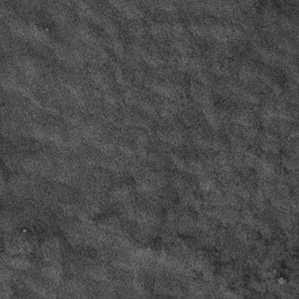
Label: frost